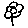
Label: flower